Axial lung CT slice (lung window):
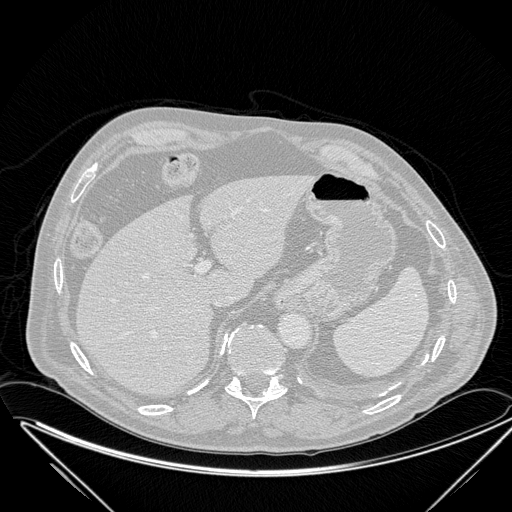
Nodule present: no